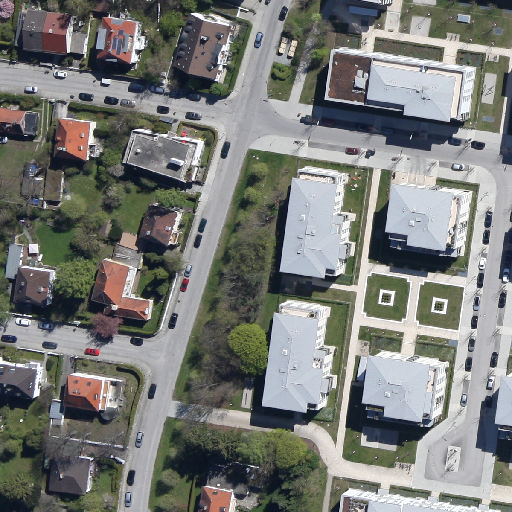
Referring expression: light-duty vehicle in the parking area